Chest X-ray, PA view. Patient: 57 years old, sex F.
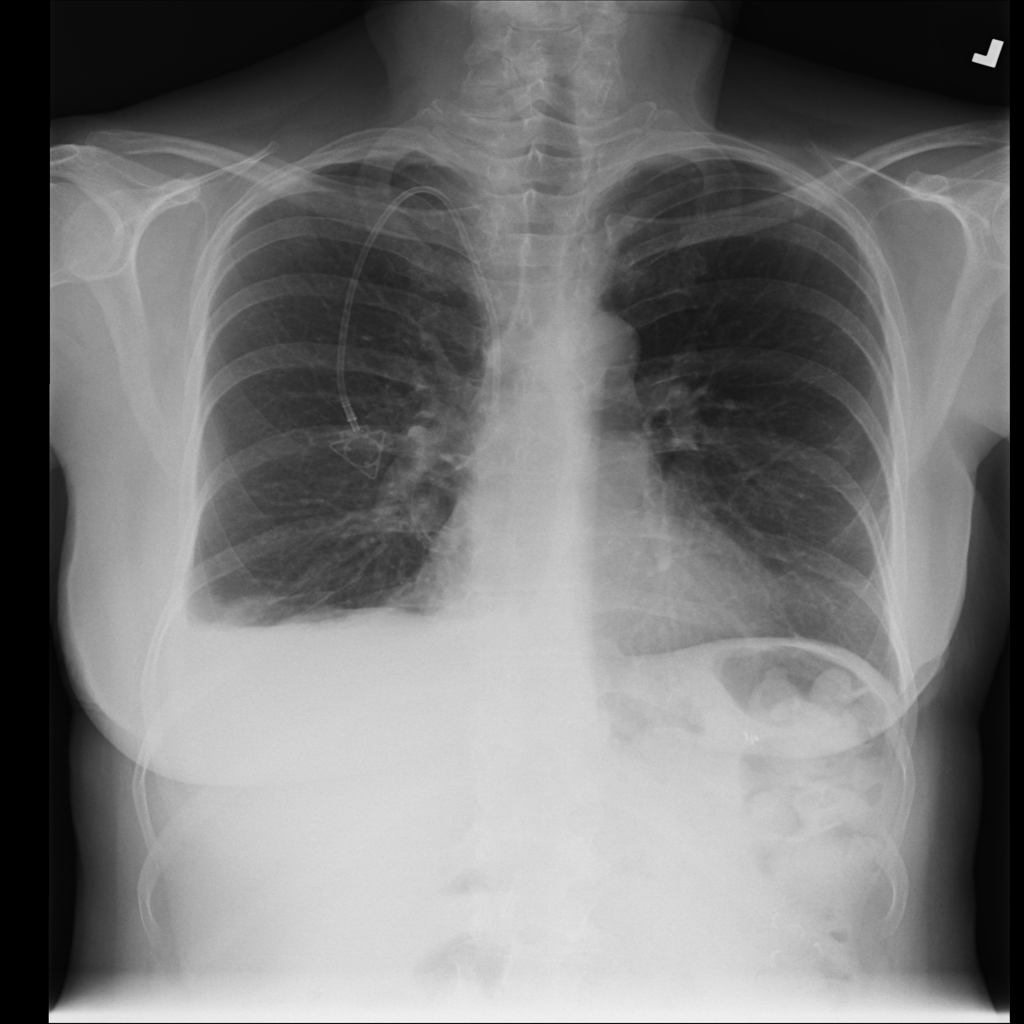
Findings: Effusion